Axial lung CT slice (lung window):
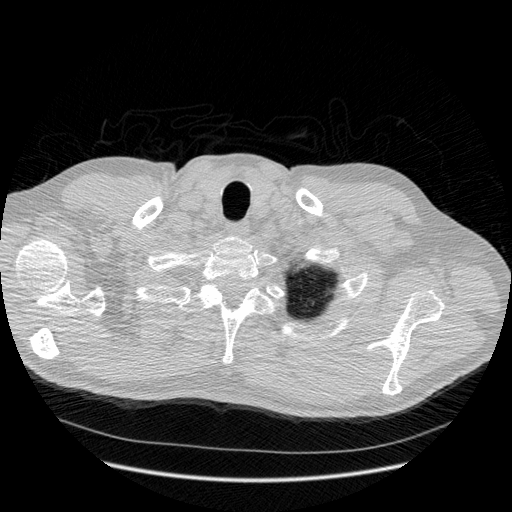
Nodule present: no